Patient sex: F
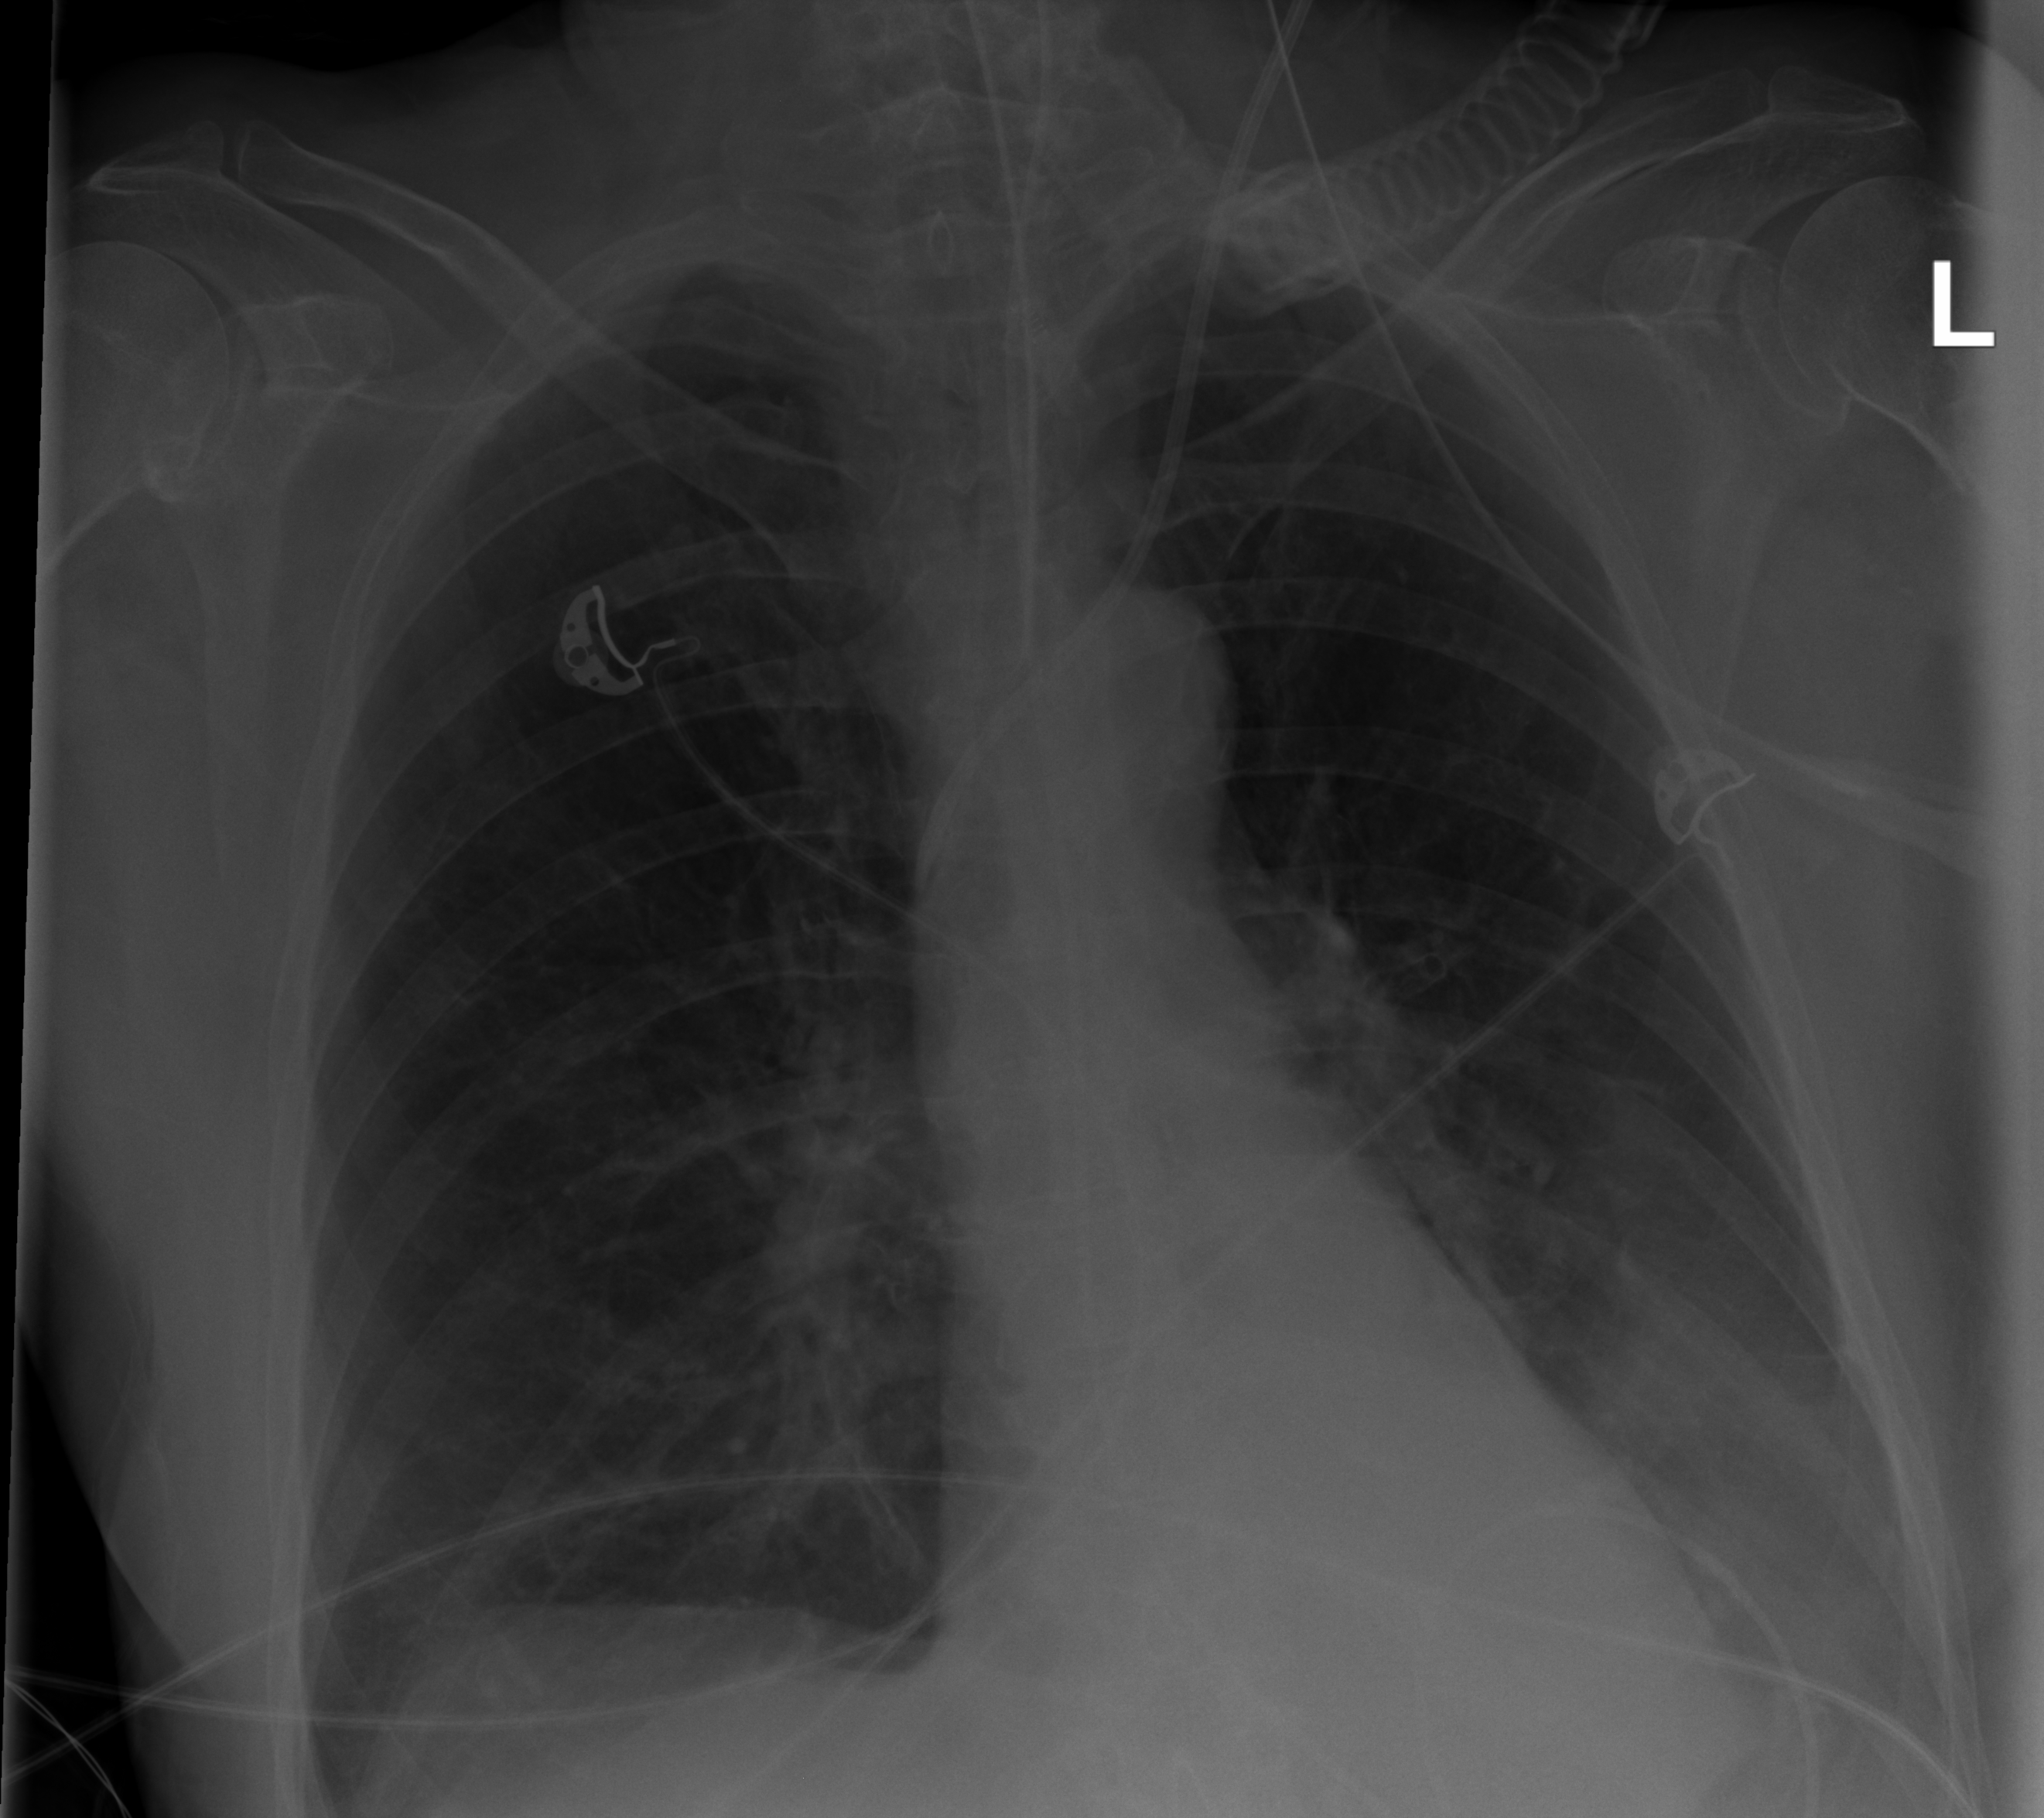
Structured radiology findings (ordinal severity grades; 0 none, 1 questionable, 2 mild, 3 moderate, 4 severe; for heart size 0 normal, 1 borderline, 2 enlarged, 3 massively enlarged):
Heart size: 0
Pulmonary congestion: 0
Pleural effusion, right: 0
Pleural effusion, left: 1
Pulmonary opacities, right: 0
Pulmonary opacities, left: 2
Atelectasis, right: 0
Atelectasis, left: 2